Field crop: maize
Growth stage: 2
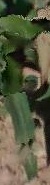
Species: maize